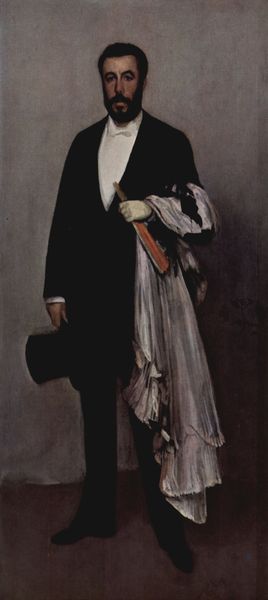
Titel: Arrangement in lichtem Rosa und Schwarz, Porträt des Théodore Duret
Künstler: James Abbot McNeill Whistler
Standort: New York (New York)
Institution: The Metropolitan Museum of Art
Schlagwörter: dunkel, hand, körper, mann, umhang, weiß, braun, finger, frisur, grau, handschuh, handschuhe, hut, licht, nase, orange, profil, raum, schwarz, schal, tuch, beige, fächer, schleife, zylinder, anzug, bart, hemd, hose, jacke, wand, augen, gesicht, halten, kleidung, kragen, stehen, vollbart, bildnis, herr, hände, portrait, porträt, vorhang, boden, mantel, pose, stehend, konzert, kinn, beine, herrschaft, bein, haltung, schuhe, besucher, frack, atelier, kontrapost, warten, fliege, hemdkragen, fecher, schawrz, gesciht, besuch, herrschaftlich, ganzkörperporträt, halbdunkel, persönlichkeit, erinnerung, standbild, sacko, augen mund, damenmantel, paletot, contrapost, antug, konzertbesucher